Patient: sex M, age 78
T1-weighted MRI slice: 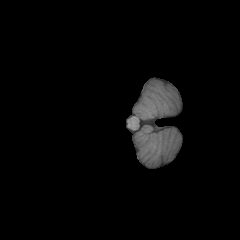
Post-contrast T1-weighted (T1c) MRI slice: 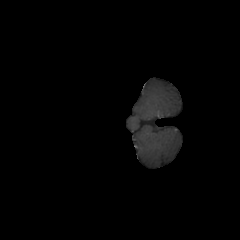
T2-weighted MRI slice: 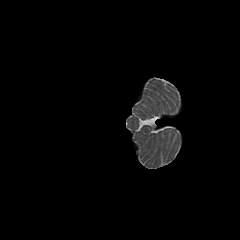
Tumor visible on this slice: no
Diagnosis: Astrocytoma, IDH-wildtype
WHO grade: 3